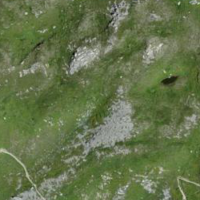
EUNIS habitat code: 48
Species observed at this site:
Aglais urticae